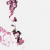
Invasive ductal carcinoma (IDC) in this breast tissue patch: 0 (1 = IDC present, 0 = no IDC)